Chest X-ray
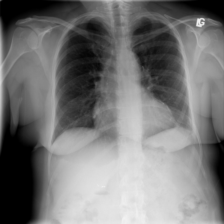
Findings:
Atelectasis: negative
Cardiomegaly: negative
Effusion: negative
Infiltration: negative
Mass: negative
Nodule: negative
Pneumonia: negative
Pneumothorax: negative
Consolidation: negative
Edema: negative
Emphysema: negative
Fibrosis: negative
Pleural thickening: negative
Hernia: negative